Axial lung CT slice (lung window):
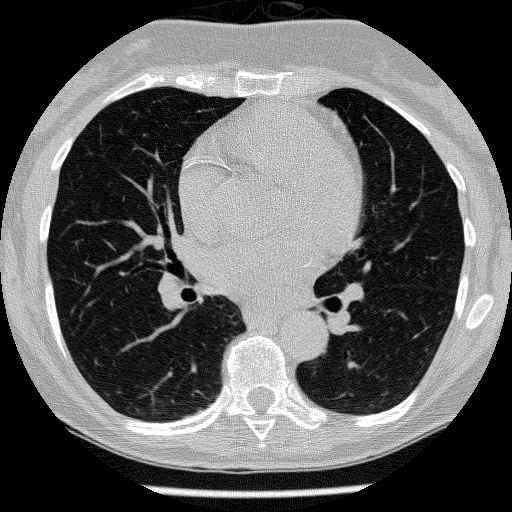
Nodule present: no